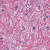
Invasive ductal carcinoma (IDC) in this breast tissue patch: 1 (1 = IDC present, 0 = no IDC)